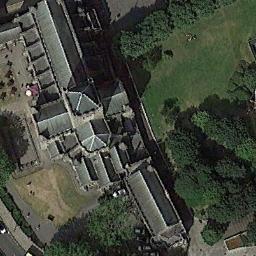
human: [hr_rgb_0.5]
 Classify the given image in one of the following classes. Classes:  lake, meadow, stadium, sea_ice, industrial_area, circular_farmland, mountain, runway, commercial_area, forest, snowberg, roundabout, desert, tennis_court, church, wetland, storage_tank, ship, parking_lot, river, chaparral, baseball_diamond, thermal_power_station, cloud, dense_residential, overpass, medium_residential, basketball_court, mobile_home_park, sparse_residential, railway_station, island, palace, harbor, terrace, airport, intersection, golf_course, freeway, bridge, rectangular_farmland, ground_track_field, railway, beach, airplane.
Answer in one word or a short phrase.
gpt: church